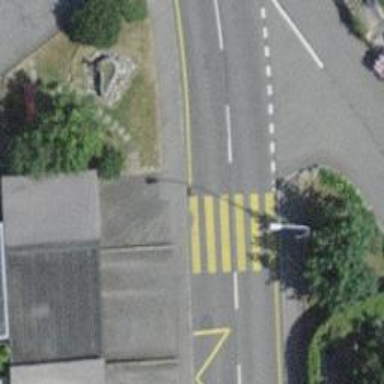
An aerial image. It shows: Kerb serving as barrier.